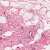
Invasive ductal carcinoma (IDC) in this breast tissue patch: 0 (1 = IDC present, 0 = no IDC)